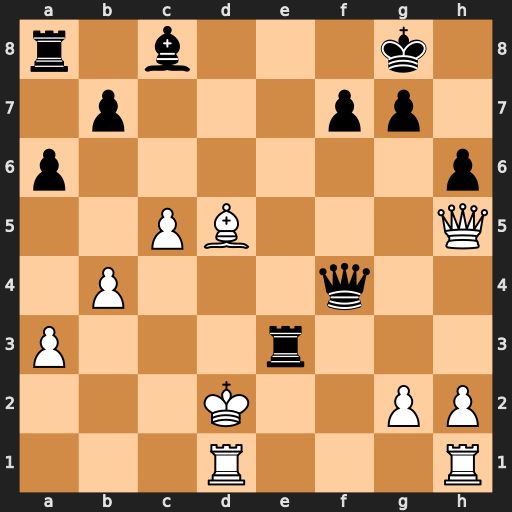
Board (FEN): r1b3k1/1p3pp1/p6p/2PB3Q/1P3q2/P3r3/3K2PP/3R3R
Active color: w
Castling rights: -
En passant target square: -
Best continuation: Qxf7+ Qxf7 Bxf7+